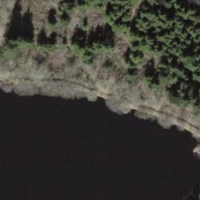
EUNIS habitat code: 43
Species observed at this site:
Vaccinium myrtillus
Vaccinium vitis-idaea
Petasites hybridus
Filipendula ulmaria